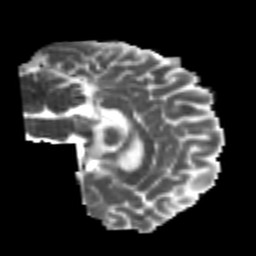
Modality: MD
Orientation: sagittal
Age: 21
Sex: female
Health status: healthy
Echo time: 0.074 s